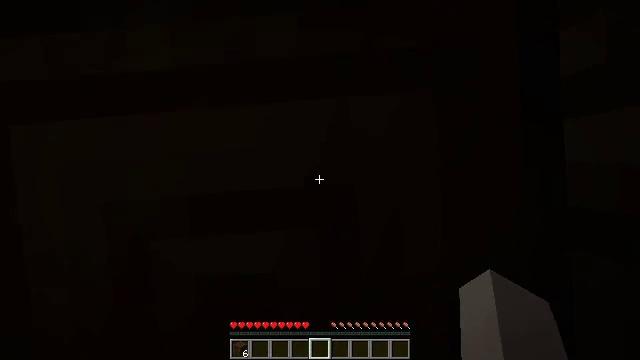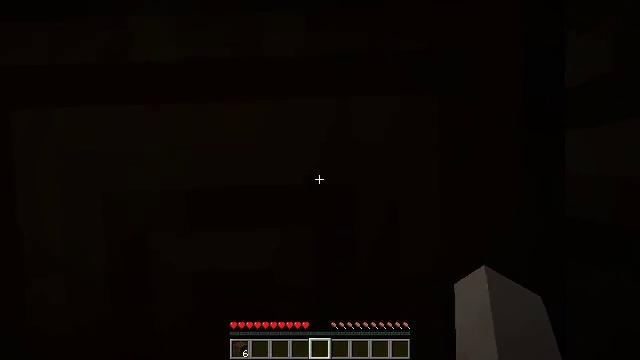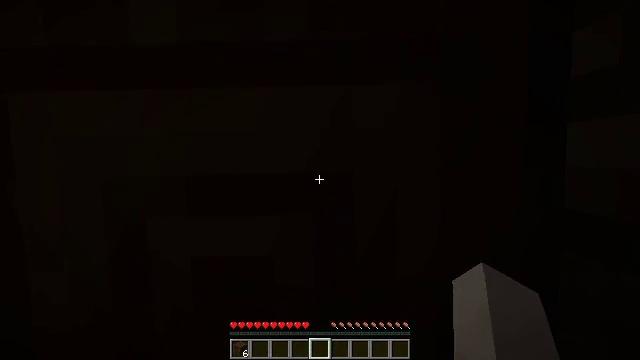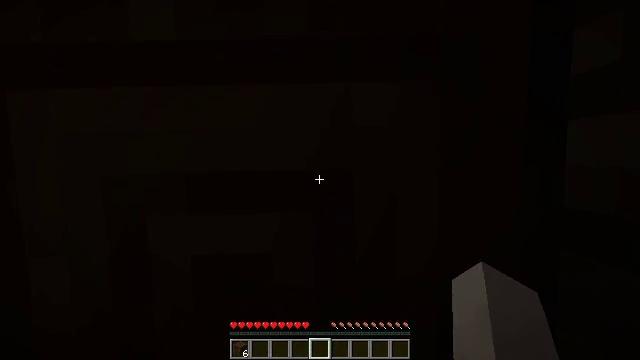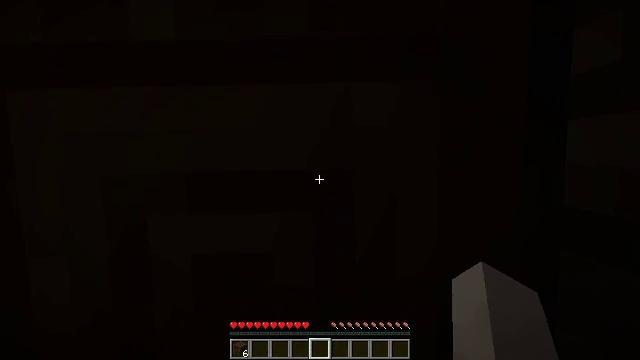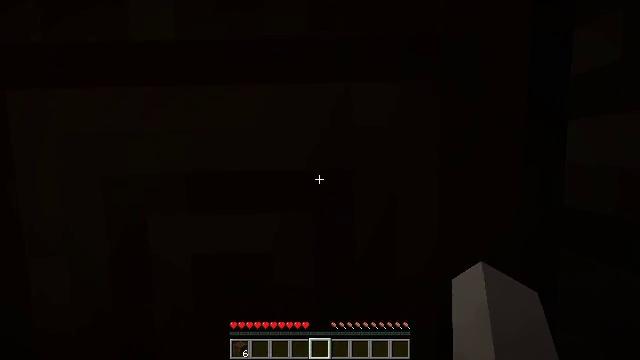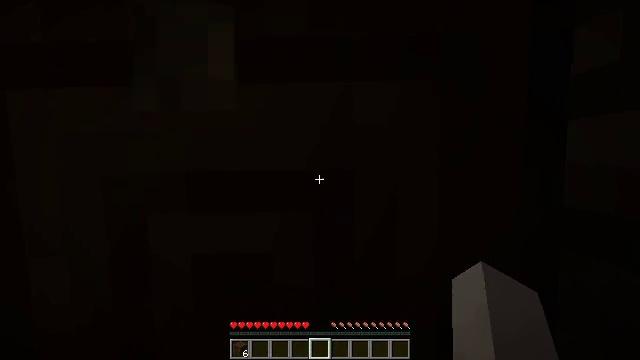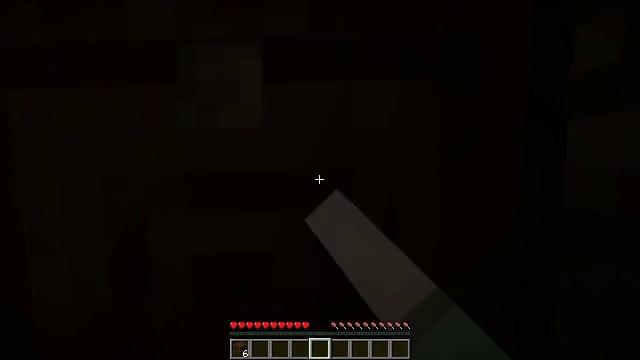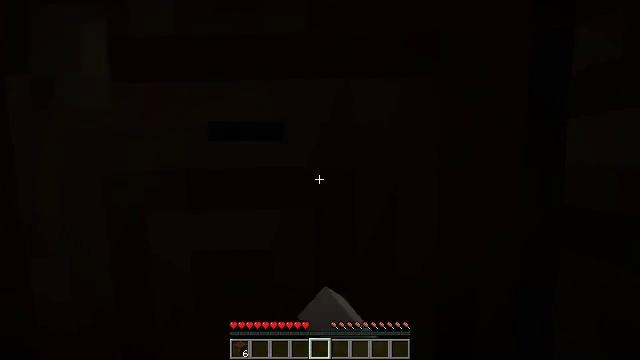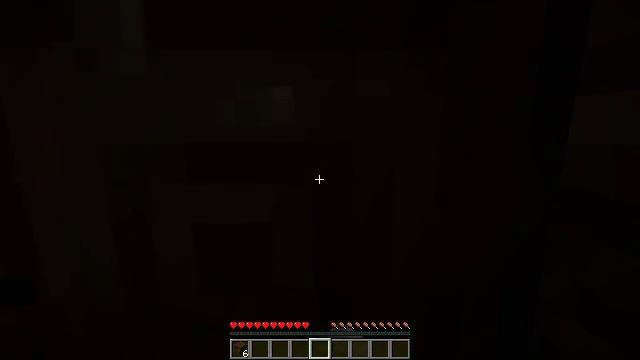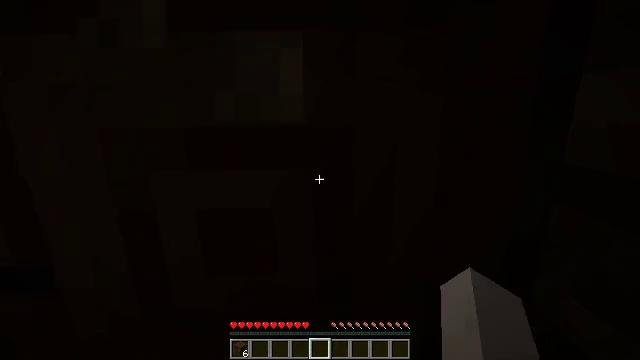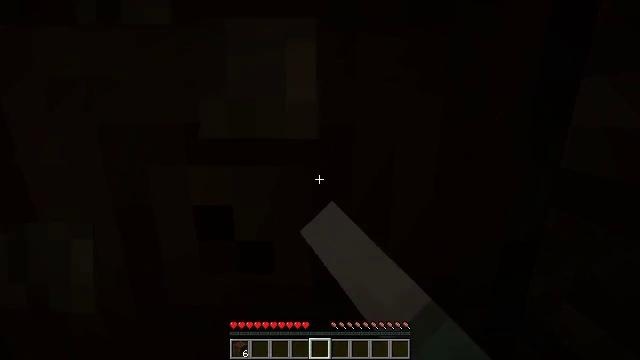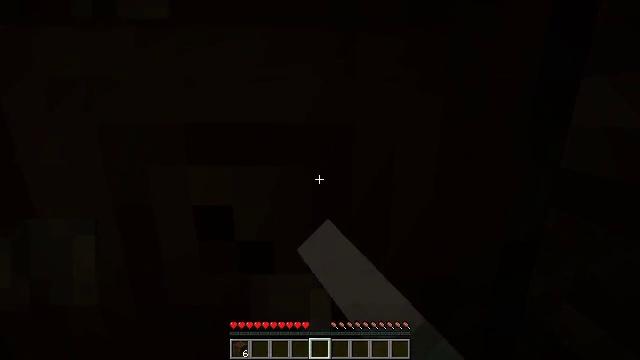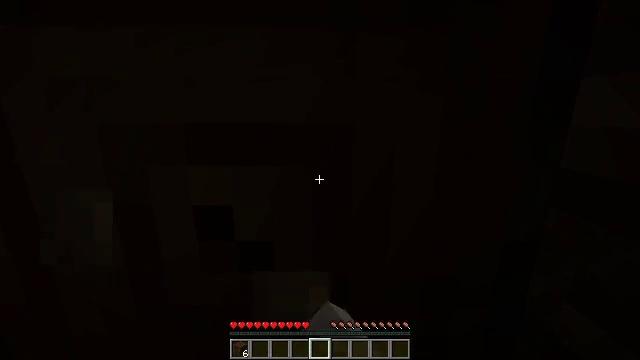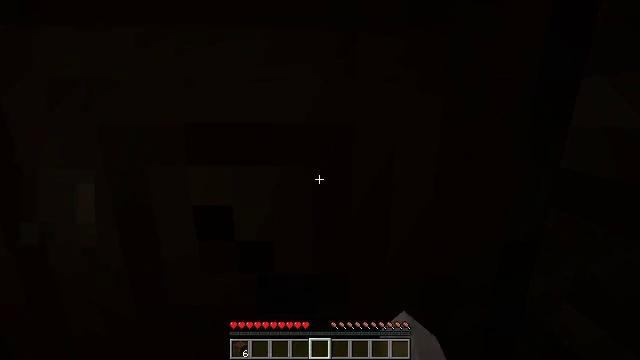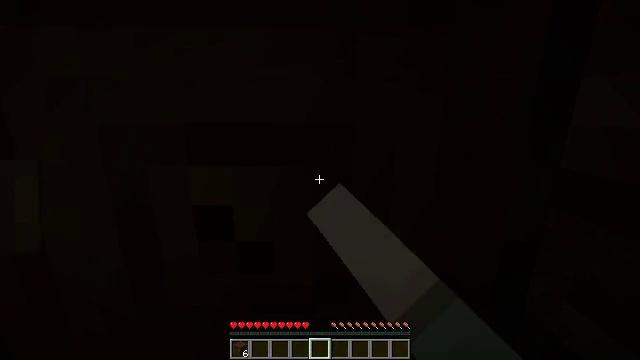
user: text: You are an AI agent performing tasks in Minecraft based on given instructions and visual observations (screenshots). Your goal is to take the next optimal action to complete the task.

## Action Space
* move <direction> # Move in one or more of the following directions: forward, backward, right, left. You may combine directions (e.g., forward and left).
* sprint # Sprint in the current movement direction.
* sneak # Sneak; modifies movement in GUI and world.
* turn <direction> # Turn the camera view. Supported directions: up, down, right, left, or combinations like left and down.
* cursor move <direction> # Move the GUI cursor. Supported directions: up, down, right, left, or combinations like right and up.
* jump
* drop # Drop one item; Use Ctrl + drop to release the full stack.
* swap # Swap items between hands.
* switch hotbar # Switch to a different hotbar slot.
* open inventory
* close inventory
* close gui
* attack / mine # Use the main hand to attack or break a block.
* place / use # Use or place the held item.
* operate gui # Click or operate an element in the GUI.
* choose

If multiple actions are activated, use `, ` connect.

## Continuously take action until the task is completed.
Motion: motion action
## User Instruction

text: Gather dark oak log for crafting.
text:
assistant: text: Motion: turn right
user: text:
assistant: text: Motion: turn down
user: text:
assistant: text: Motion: no_op
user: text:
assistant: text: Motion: no_op
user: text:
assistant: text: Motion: no_op
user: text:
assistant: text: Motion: attack / mine
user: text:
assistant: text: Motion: attack / mine
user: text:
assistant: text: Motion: attack / mine
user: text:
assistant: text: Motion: turn right and down, attack / mine
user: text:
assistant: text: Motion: turn left and down, attack / mine
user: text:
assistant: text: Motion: turn right, attack / mine
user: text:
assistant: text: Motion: attack / mine
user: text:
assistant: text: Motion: attack / mine
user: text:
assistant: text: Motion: attack / mine
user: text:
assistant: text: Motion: attack / mine
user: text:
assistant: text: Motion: turn right, attack / mine
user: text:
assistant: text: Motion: turn left, attack / mine
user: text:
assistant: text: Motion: turn left, attack / mine
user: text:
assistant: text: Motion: turn left, attack / mine
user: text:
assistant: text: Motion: attack / mine
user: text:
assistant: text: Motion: attack / mine
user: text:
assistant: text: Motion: attack / mine
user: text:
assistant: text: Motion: attack / mine
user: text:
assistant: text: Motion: attack / mine
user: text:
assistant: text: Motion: attack / mine
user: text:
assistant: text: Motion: attack / mine
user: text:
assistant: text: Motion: attack / mine
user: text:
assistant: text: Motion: attack / mine
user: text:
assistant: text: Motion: attack / mine
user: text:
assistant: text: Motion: attack / mine